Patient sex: F
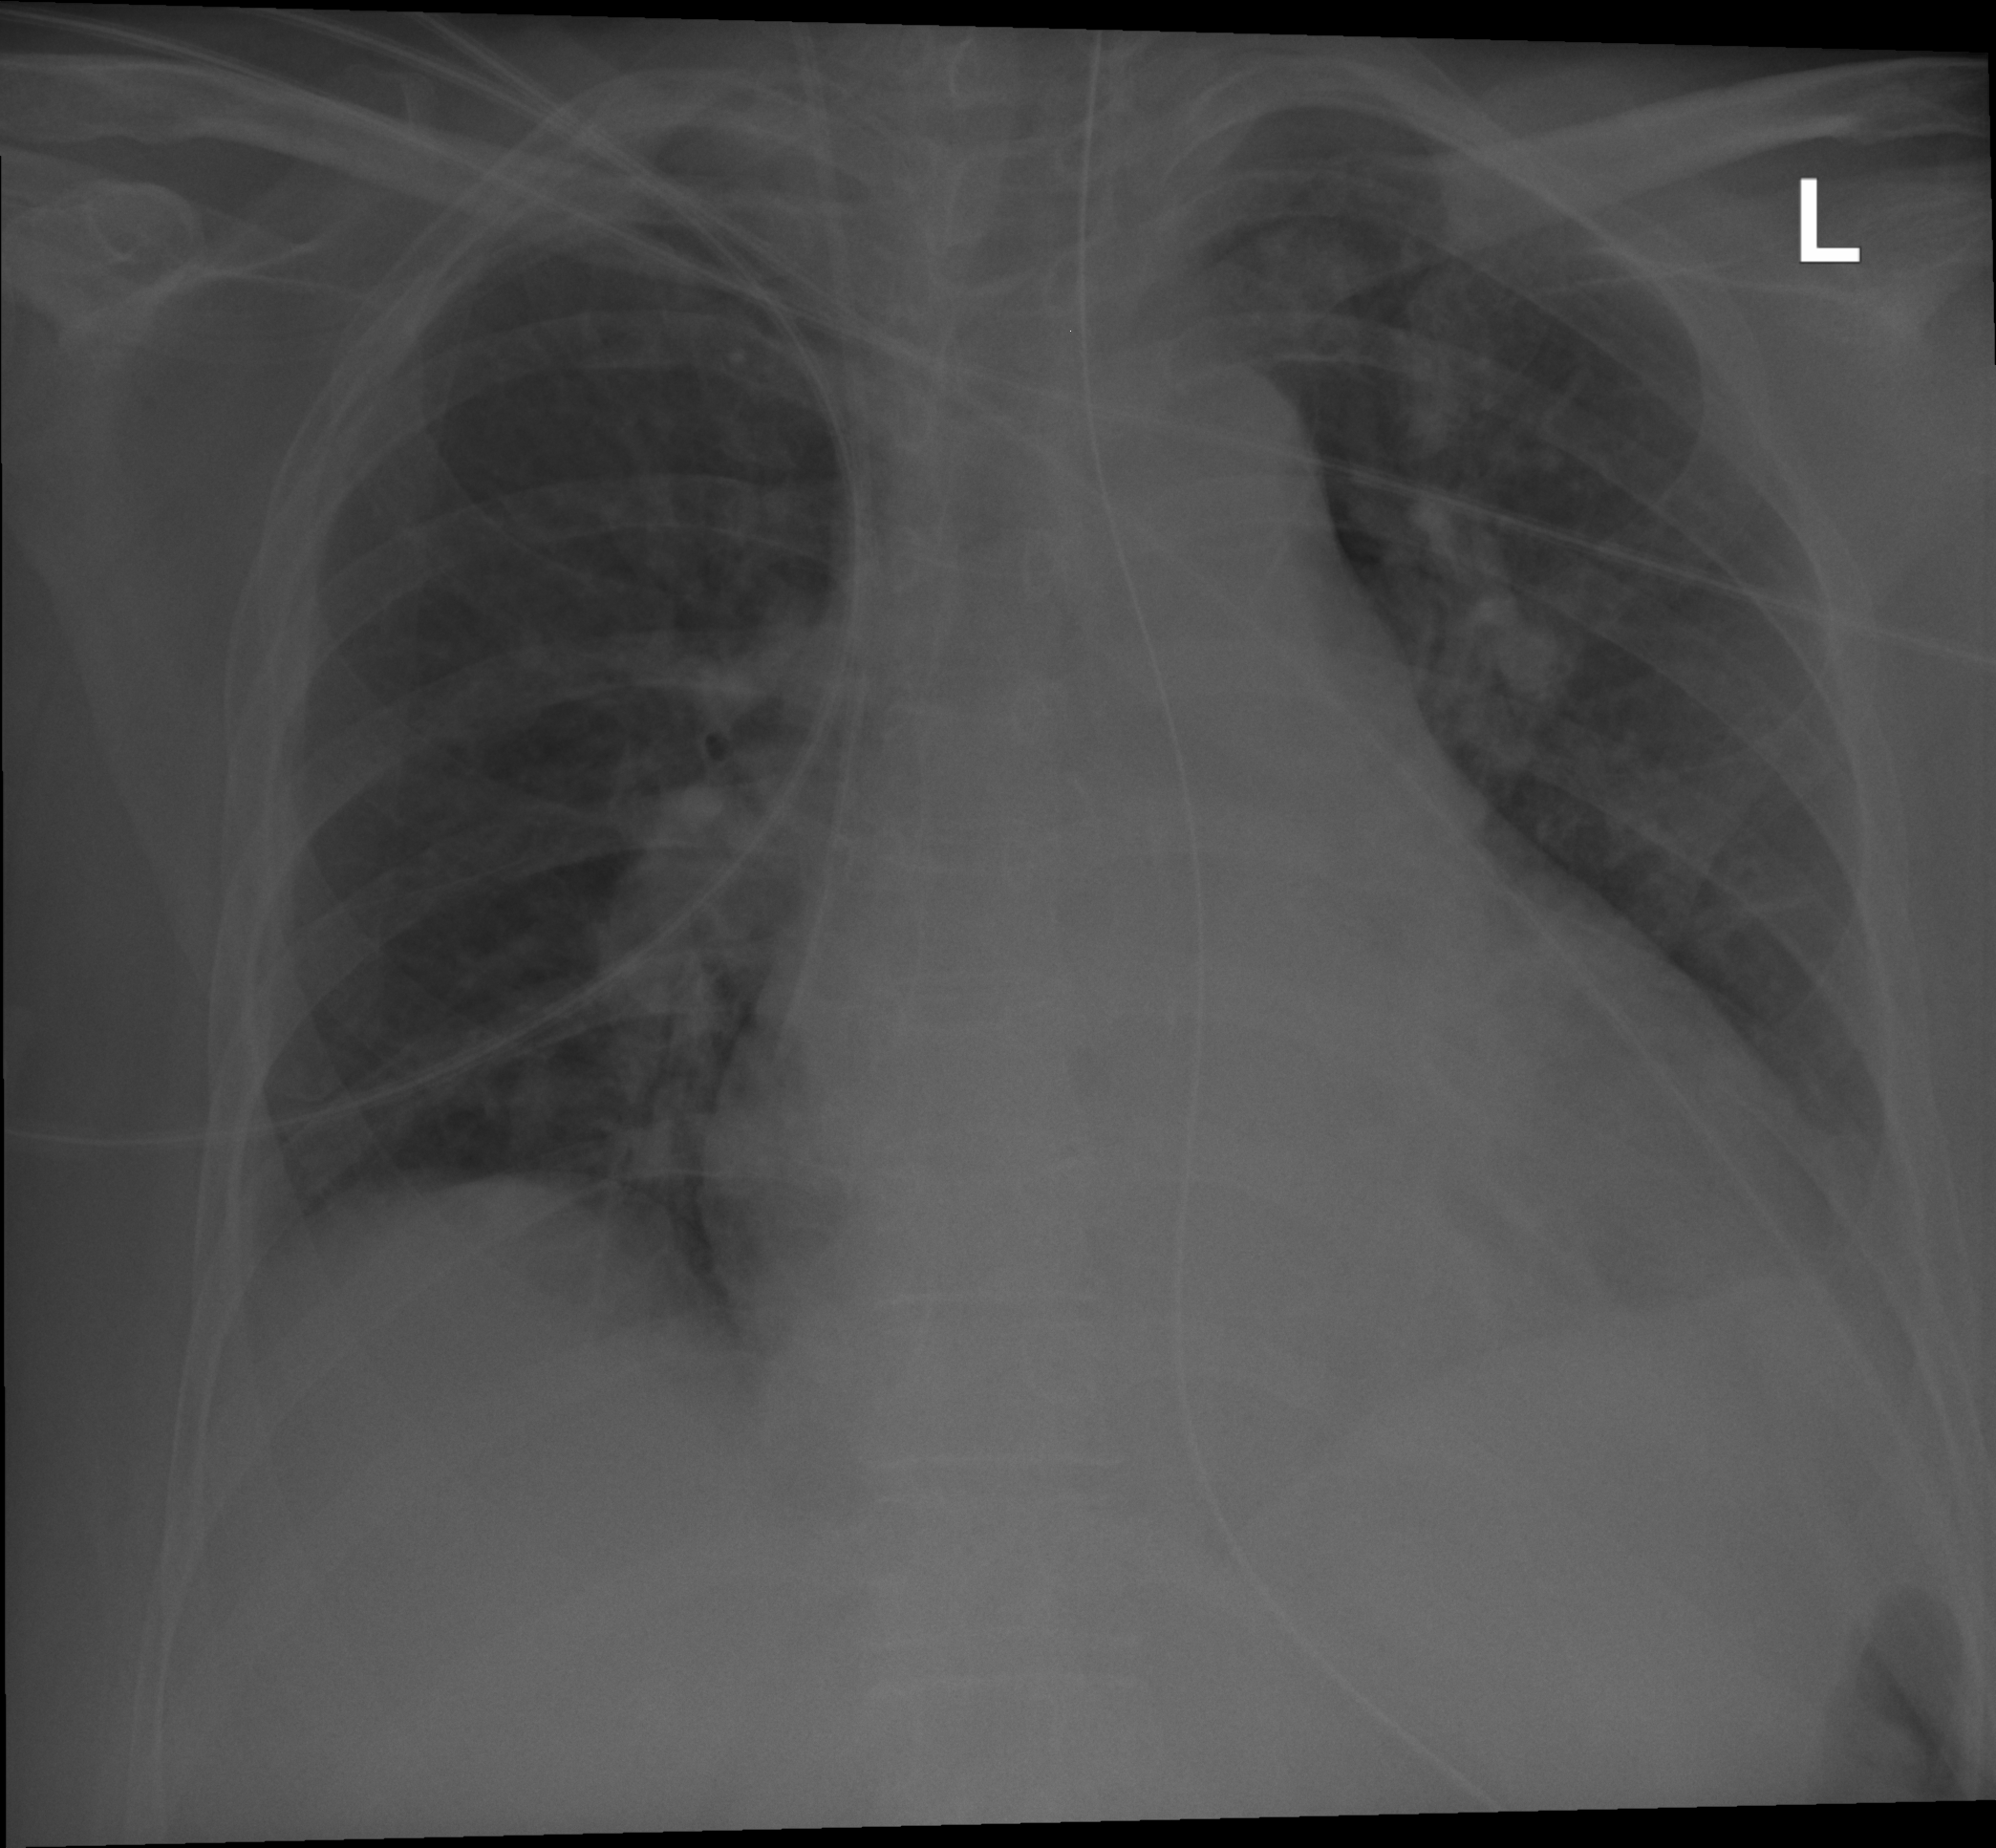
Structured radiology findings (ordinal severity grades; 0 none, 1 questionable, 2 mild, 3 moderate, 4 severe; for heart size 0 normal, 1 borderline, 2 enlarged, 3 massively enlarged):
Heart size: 2
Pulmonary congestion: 0
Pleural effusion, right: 0
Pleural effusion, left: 0
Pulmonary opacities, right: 0
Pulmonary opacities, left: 0
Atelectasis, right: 0
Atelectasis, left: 2